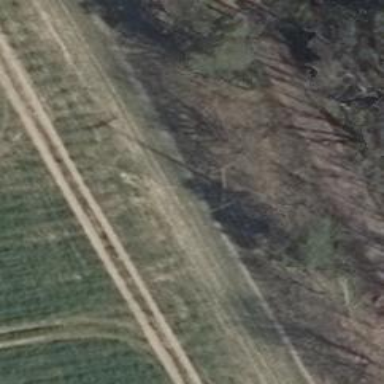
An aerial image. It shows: Minor power line with 3 cables.